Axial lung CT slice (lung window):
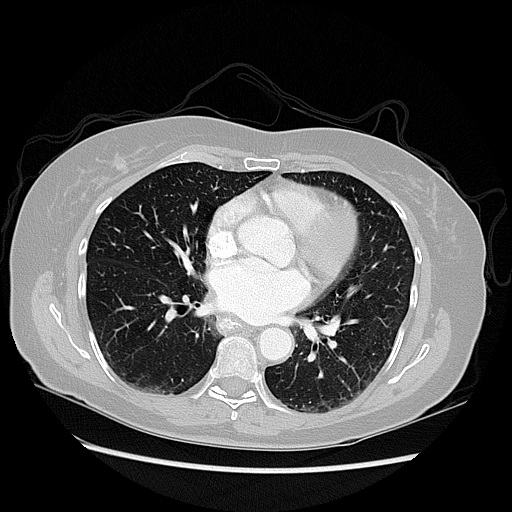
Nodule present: no